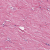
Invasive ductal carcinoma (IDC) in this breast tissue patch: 1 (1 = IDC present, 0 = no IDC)